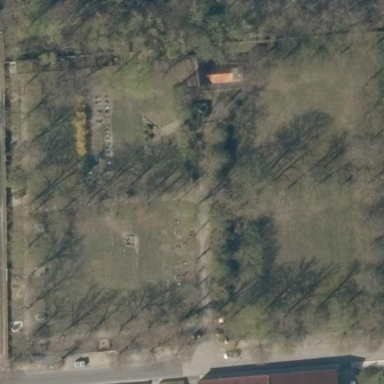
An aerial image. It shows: Cemetery.